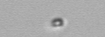
Label: nanoplankton_mix